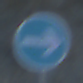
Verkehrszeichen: VorgeschriebeneFahrtrichtungHierRechts
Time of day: SunriseSunset
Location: Outdoor (RoadRail)
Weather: Clear
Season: NotSpecified
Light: Natural